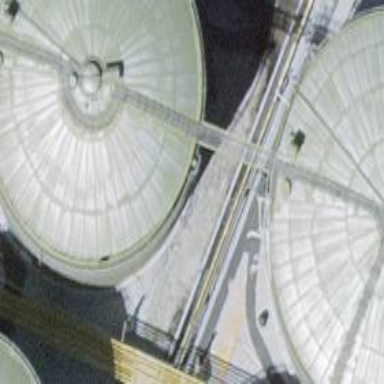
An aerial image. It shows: Building with storage tank.